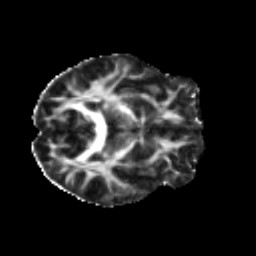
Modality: FA
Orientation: axial
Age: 43
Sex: female
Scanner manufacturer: ge
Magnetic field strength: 3 T
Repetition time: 7.8 s
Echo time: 0.0606 s